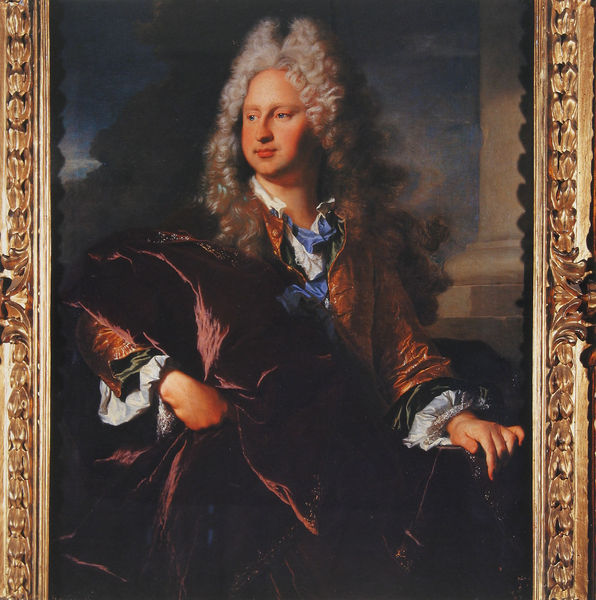
Titel: Bildnis des Neri Corsini (d.J.)
Künstler: Hyacinthe Rigaud
Institution: Florenz, Galleria Corsini
Schlagwörter: blau, dunkel, gemälde, hand, mann, umhang, weiß, grün, hintergrund, profil, säule, blick, rot, hemd, barock, kragen, rahmen, samt, portrait, porträt, futter, gold, klassizismus, seide, perücke, könig, rüschen, halbprofil, portät, herscher, allongeperücke, lau, habsburg, satain, rahmne, b, halporfil